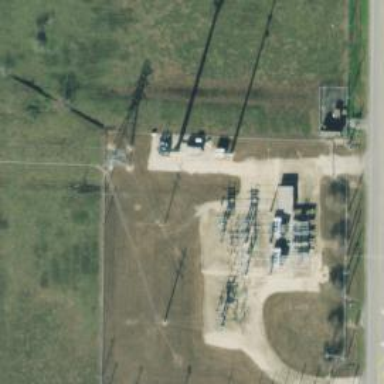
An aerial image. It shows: Outdoor power substation surrounded by fence. The substation is specifically for distribution purposes.